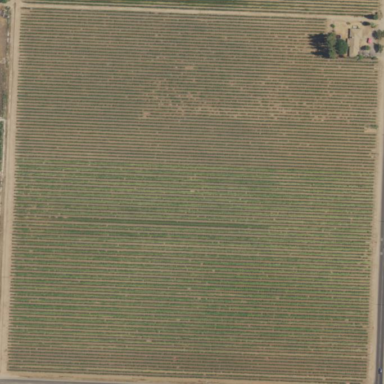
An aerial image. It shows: Open space property used as vineyard.